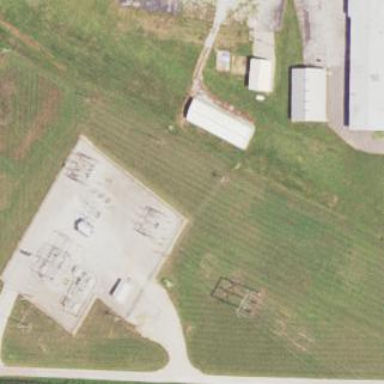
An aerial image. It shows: Power substation.